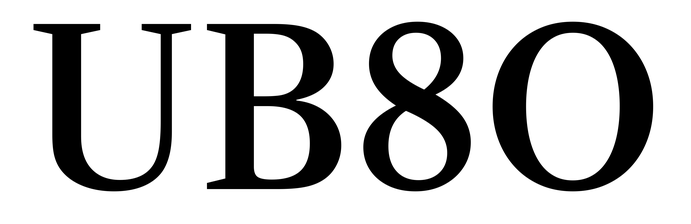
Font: LibreCaslonText_Medium